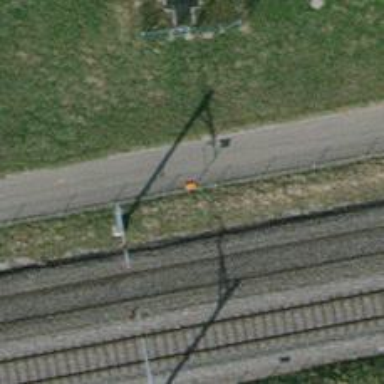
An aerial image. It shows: Aerial marker colored orange.